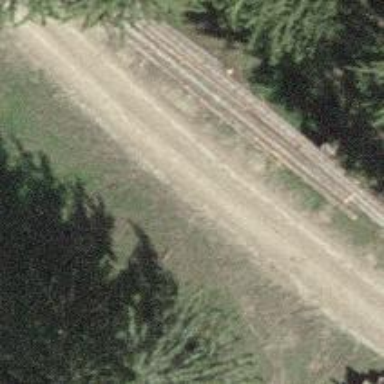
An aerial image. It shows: Gravel track with grade 2 tracktype.